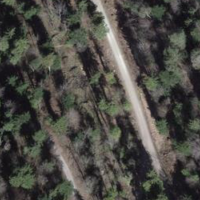
EUNIS habitat code: 44
Species observed at this site:
Angelica sylvestris